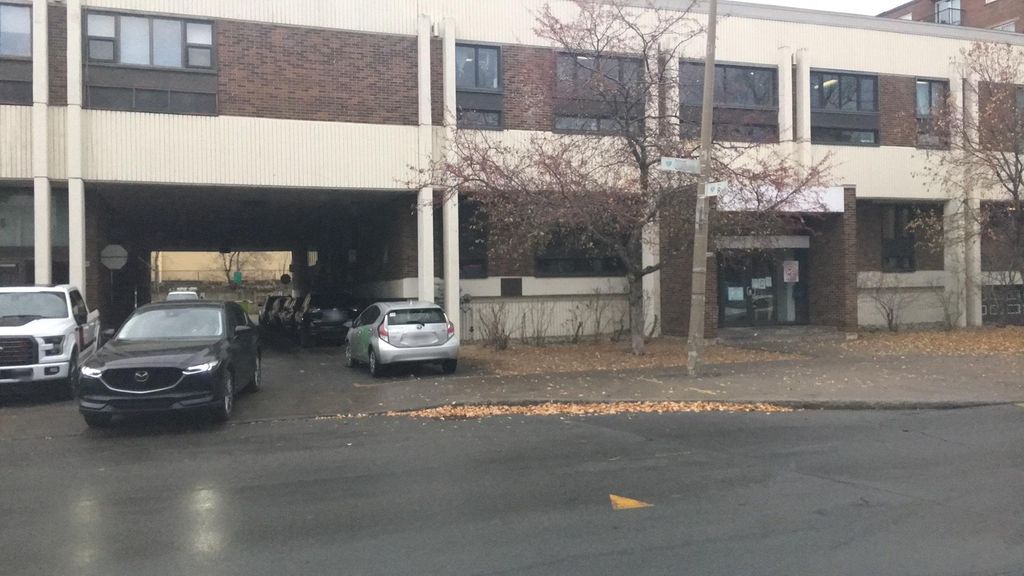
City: montreal